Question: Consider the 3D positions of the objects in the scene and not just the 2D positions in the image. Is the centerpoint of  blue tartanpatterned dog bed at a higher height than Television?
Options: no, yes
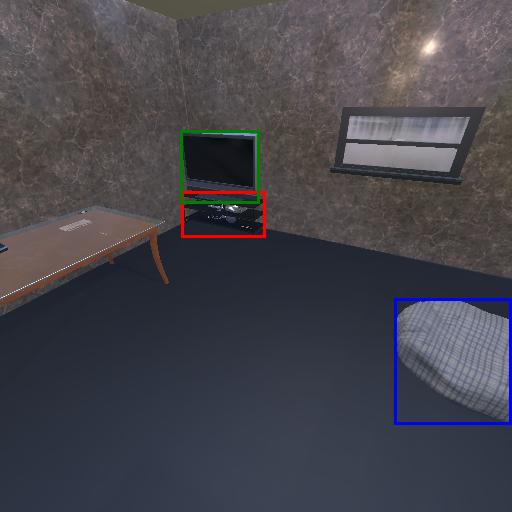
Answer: no